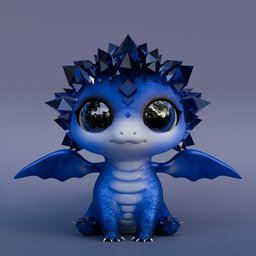
Label: animals